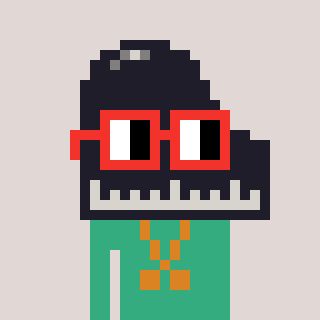
a pixel art character with square red glasses, a piano-shaped head and a teal-colored body on a warm background